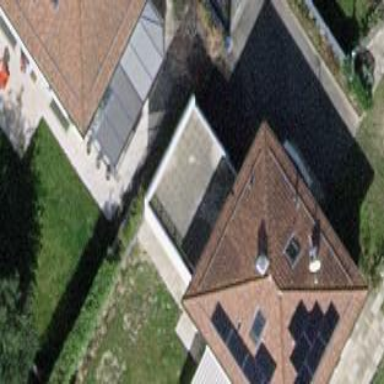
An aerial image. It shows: Garage.